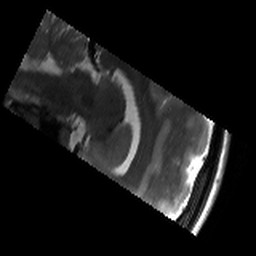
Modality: T2w
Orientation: sagittal
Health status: healthy
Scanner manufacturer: siemens
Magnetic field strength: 3 T
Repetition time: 8.02 s
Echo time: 0.08 s